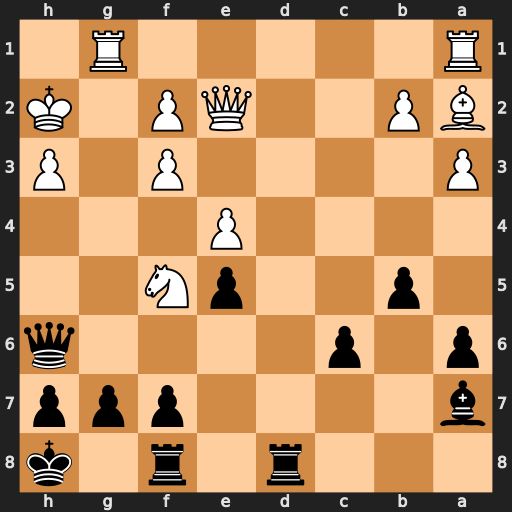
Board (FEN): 3r1r1k/b4ppp/p1p4q/1p2pN2/4P3/P4P1P/BP2QP1K/R5R1
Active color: b
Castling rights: -
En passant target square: -
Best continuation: Qf4+ Kh1 Rd2